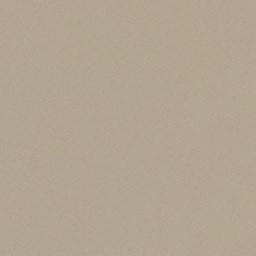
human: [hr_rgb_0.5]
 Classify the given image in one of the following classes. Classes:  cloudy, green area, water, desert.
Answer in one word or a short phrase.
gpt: desert